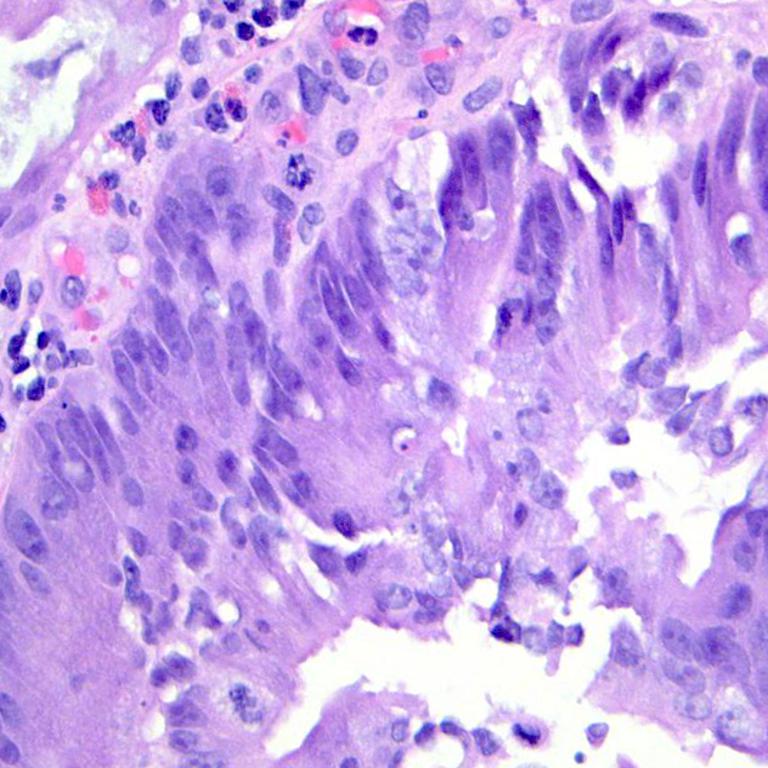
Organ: colon
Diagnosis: adenocarcinomas